Field crop: tomato
Growth stage: 1
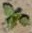
Species: solanum